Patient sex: F
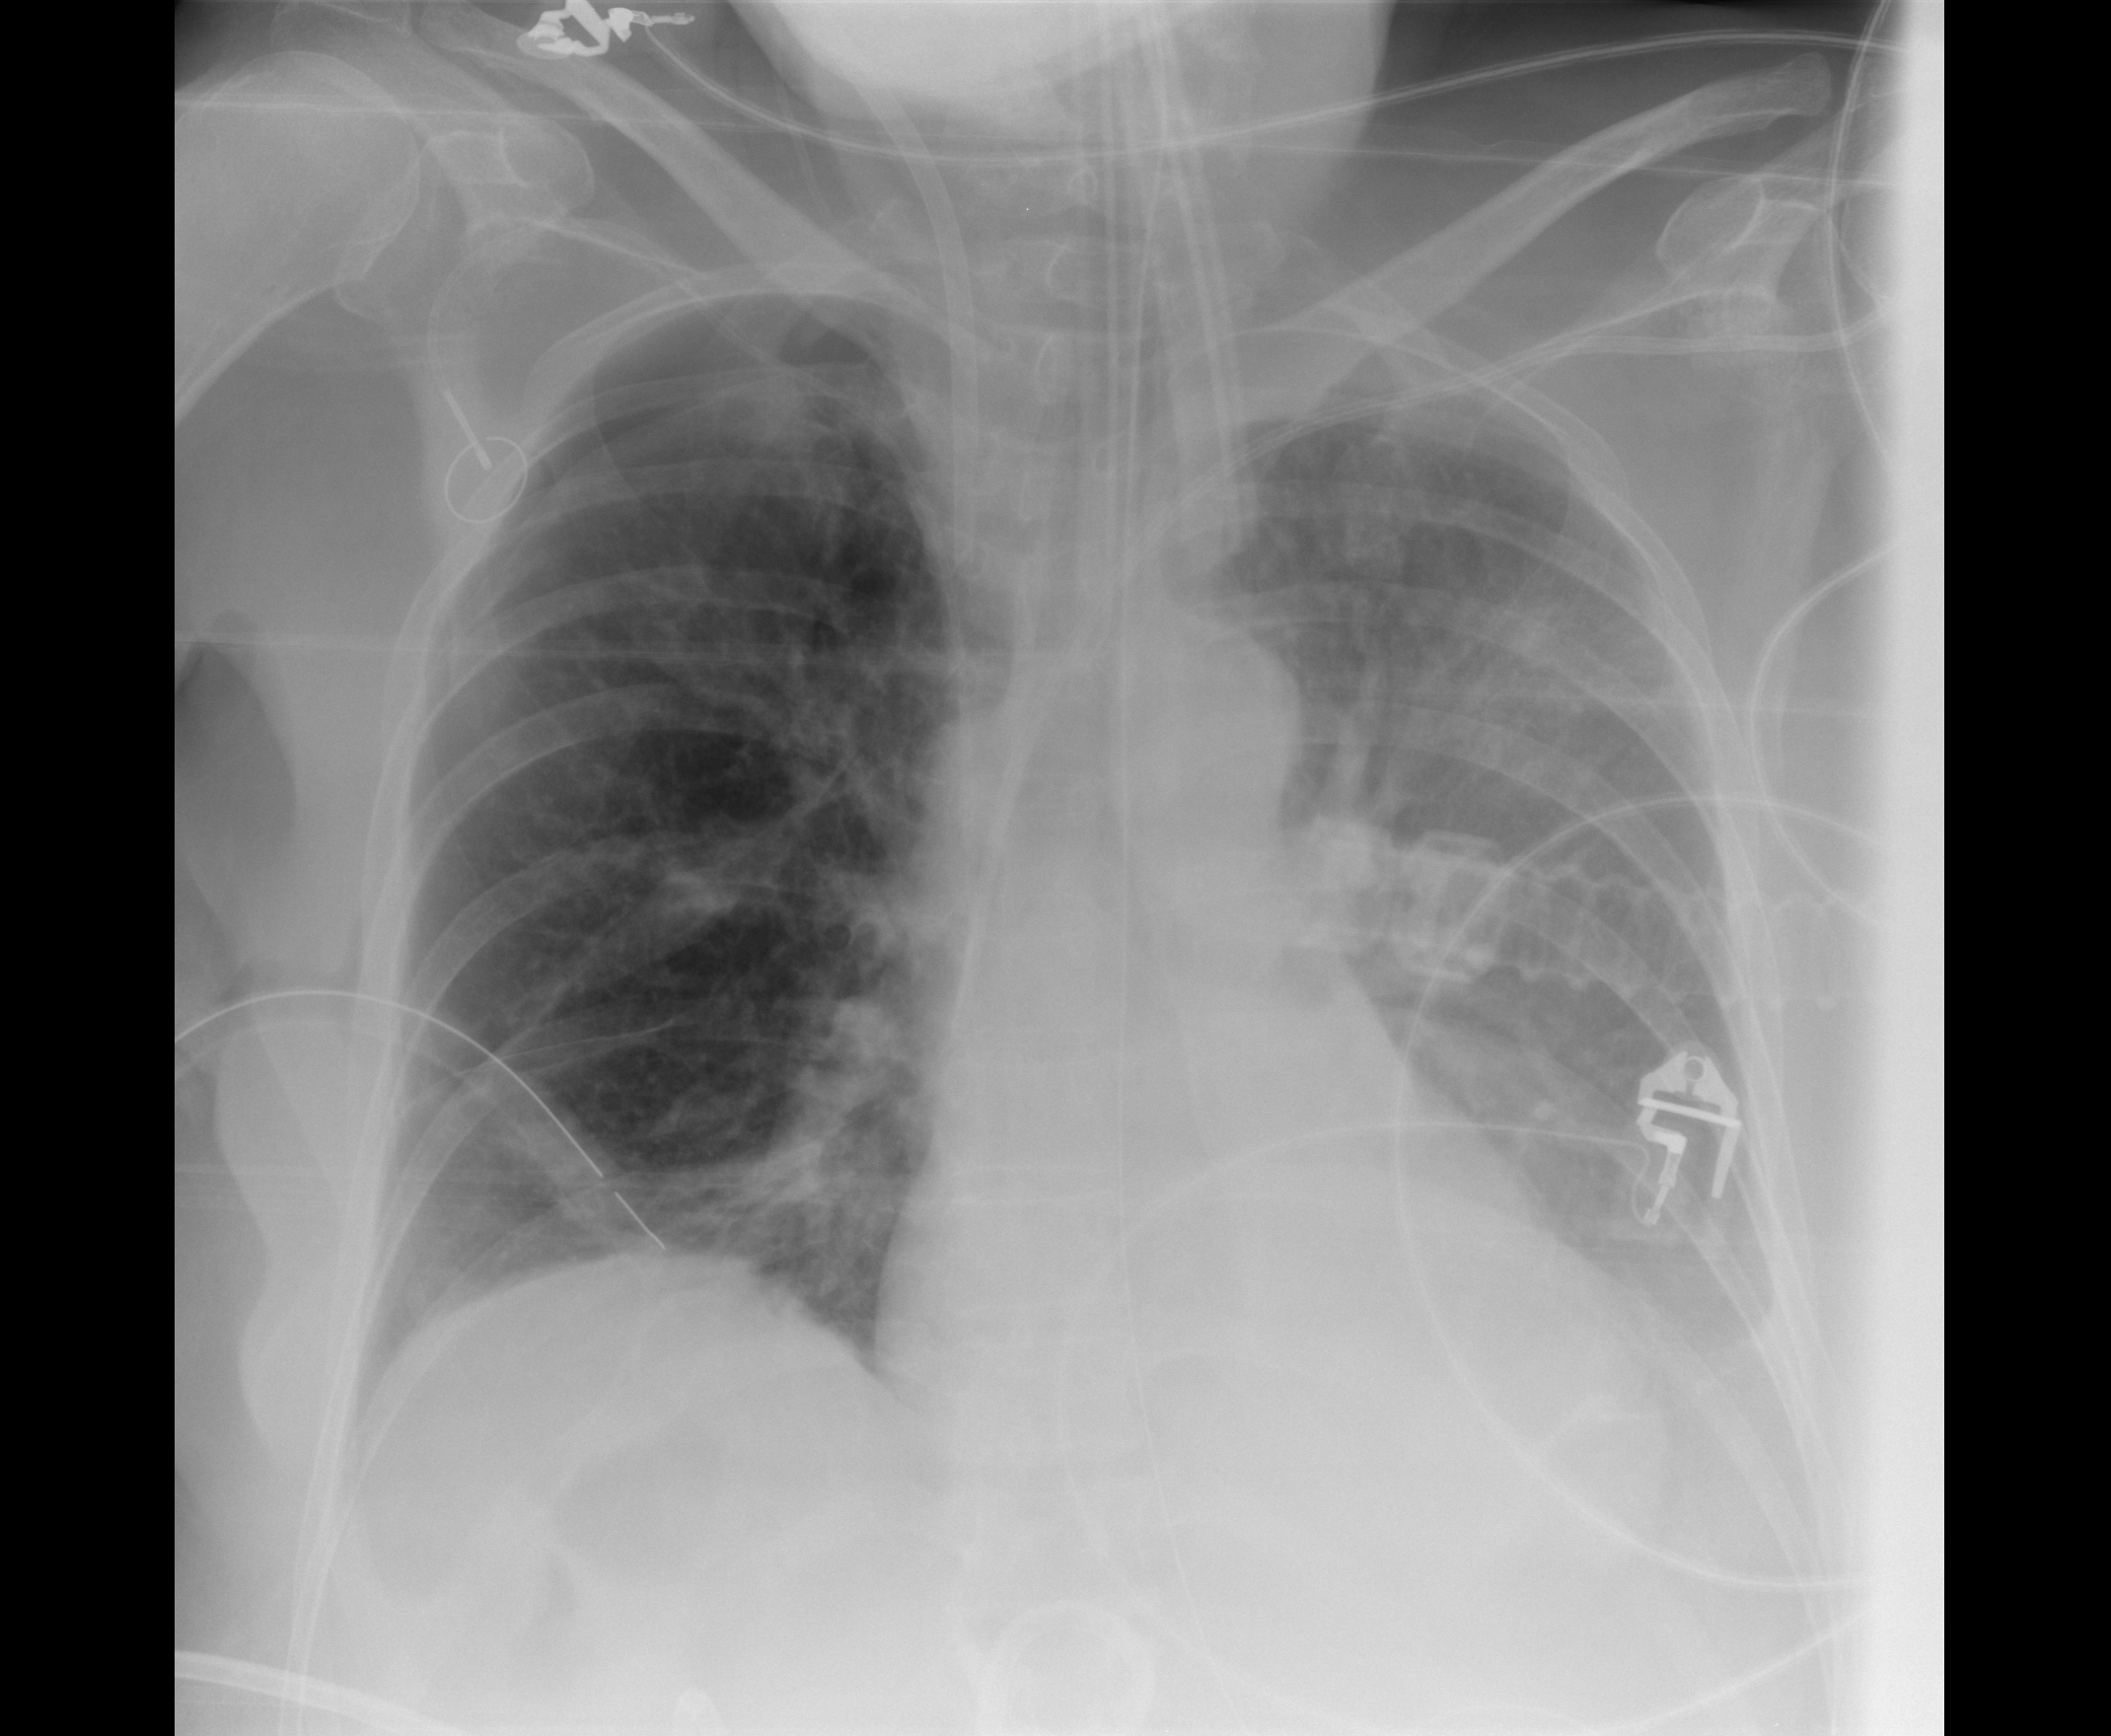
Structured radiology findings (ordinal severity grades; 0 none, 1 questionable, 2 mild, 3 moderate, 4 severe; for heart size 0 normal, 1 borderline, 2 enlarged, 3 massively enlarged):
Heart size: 0
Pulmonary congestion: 2
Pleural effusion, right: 0
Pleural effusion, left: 2
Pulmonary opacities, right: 0
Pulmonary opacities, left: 2
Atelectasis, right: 2
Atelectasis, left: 2